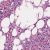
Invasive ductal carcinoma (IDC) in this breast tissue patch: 1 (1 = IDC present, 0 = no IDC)